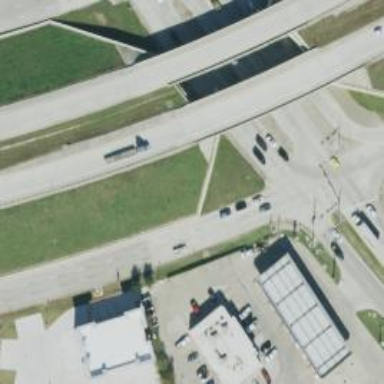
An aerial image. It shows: Secondary road with frontage road alongside.